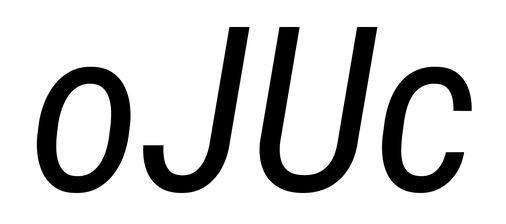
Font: Roboto-Italic_Condensed_Italic